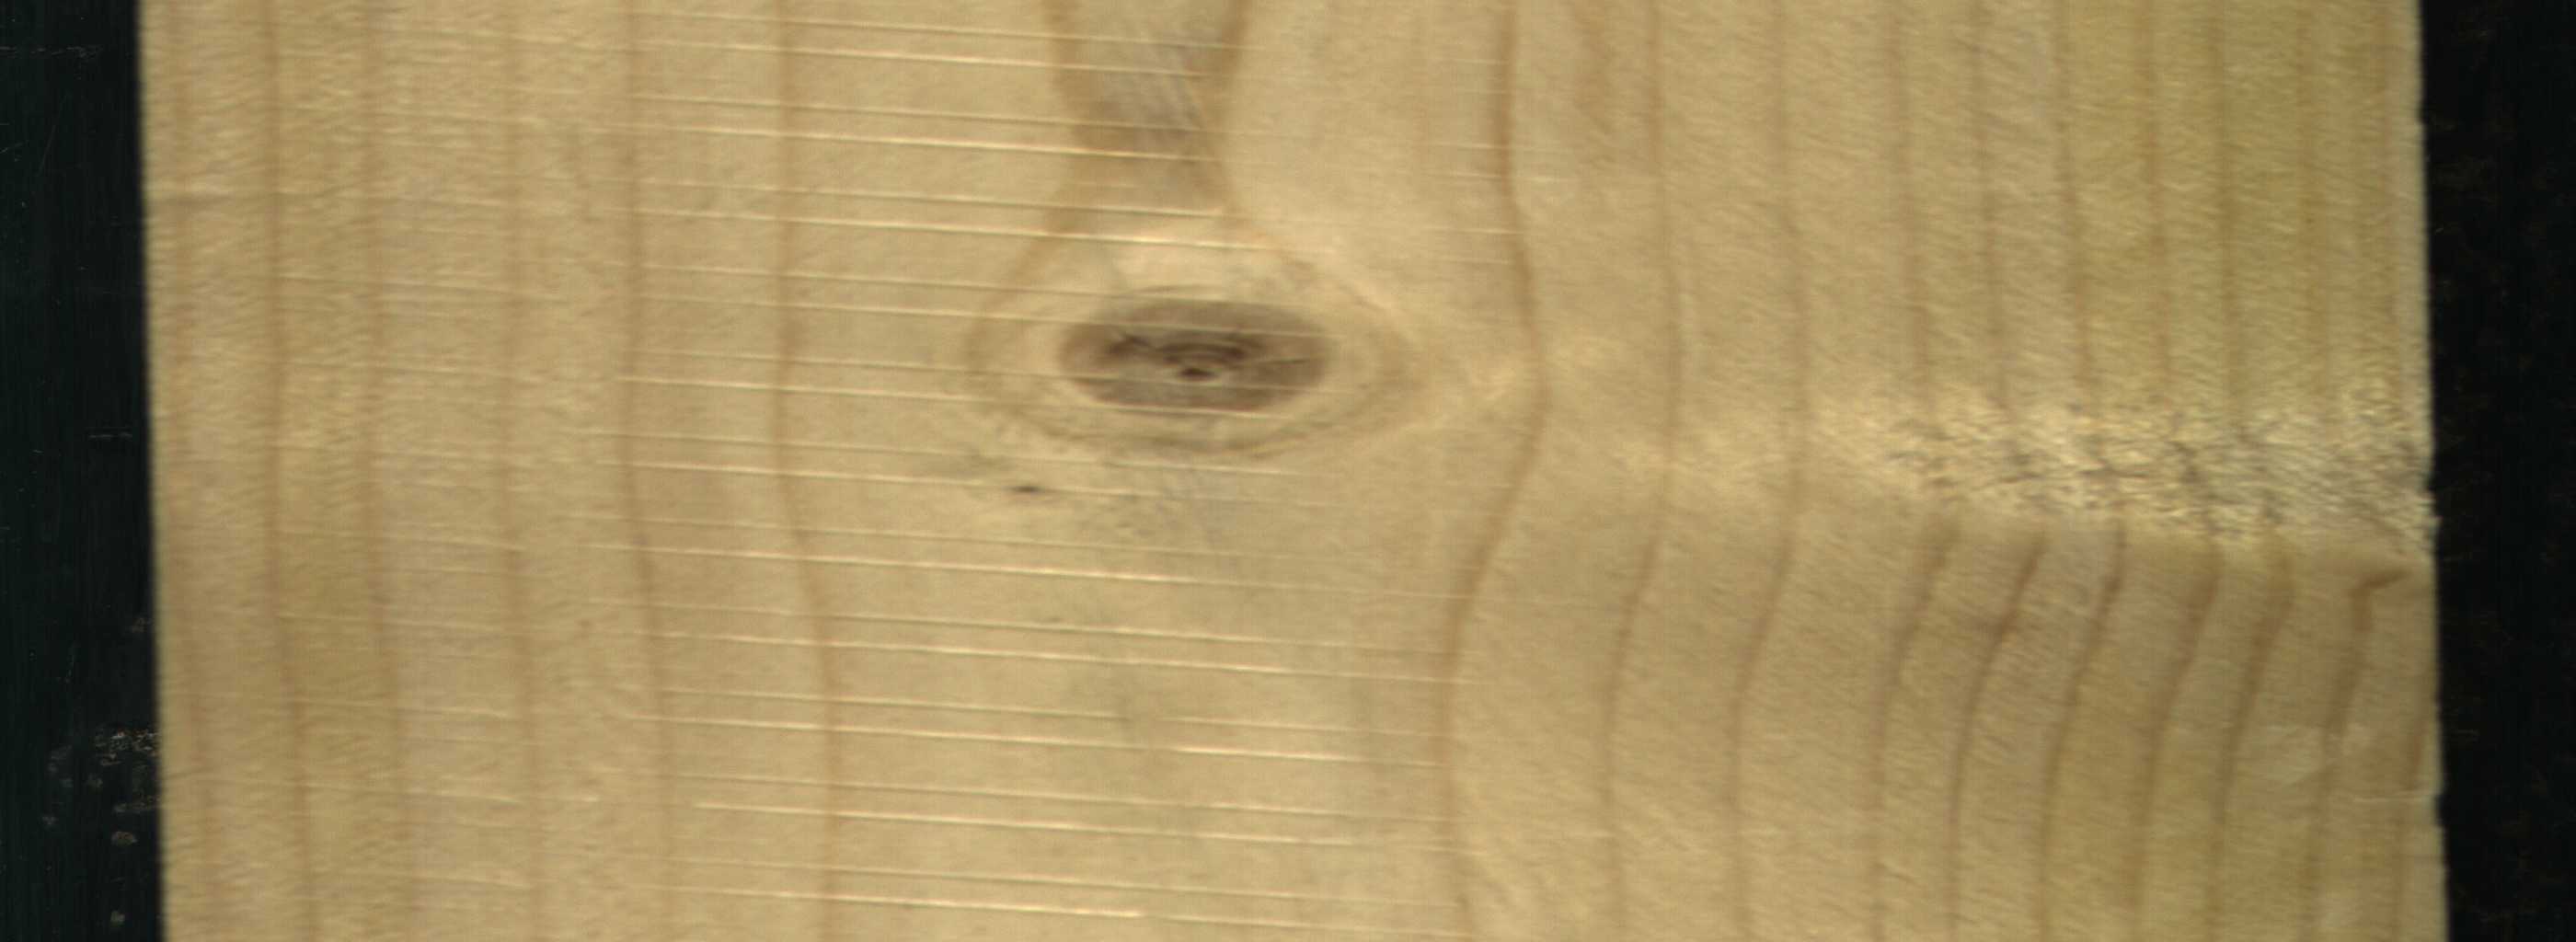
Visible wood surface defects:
Live_Knot